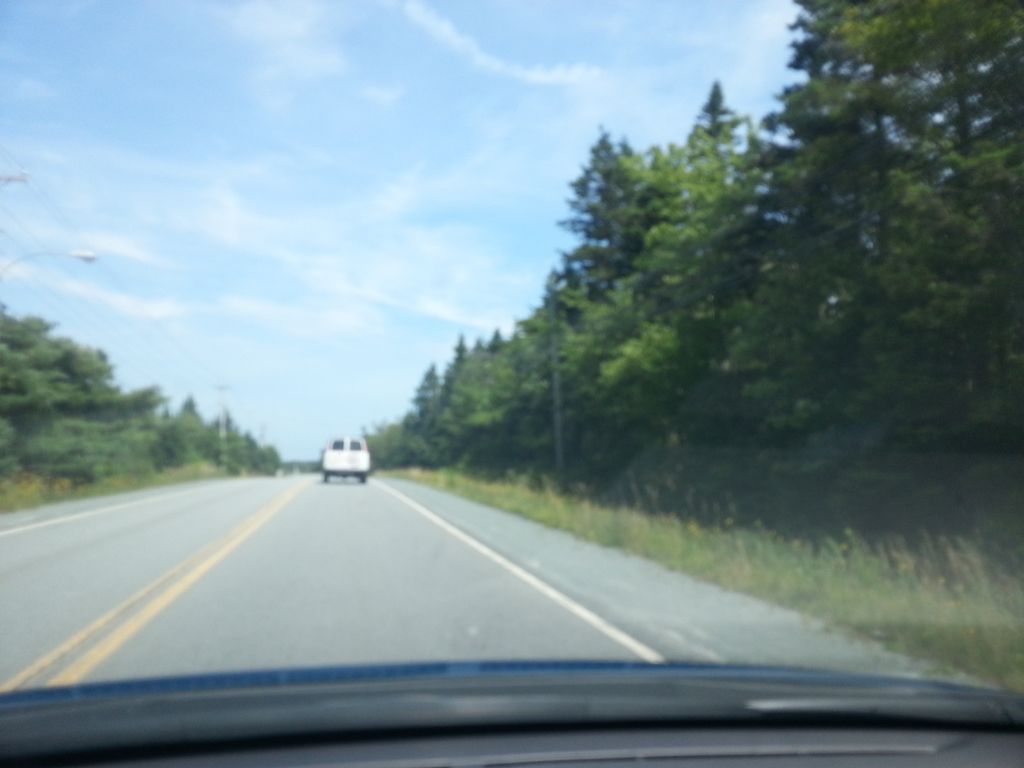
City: halifax